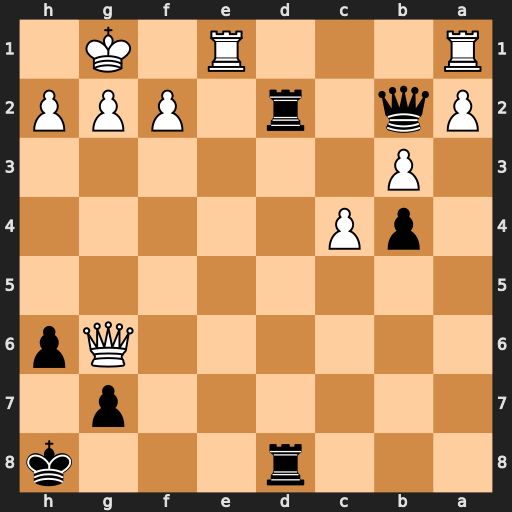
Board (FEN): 3r3k/6p1/6Qp/8/1pP5/1P6/Pq1r1PPP/R3R1K1
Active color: b
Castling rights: -
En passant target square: -
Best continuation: Qxa1 Qe8+ Rxe8